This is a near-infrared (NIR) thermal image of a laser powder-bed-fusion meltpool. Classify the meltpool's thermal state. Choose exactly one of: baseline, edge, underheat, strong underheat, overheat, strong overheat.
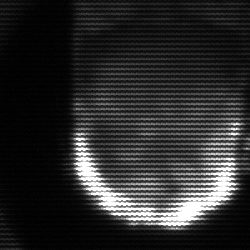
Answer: baseline